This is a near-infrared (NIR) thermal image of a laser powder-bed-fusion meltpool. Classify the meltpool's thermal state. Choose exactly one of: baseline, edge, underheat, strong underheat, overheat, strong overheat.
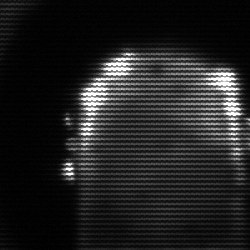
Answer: baseline